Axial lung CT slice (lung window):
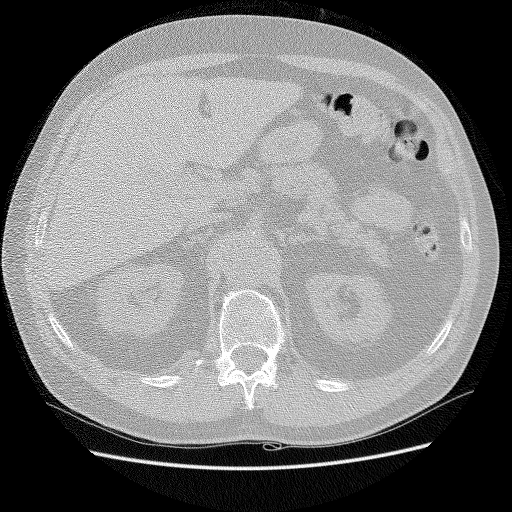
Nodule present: no